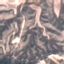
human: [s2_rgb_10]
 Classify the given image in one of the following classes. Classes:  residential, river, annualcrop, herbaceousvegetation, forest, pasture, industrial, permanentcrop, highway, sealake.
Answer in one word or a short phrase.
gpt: HerbaceousVegetation